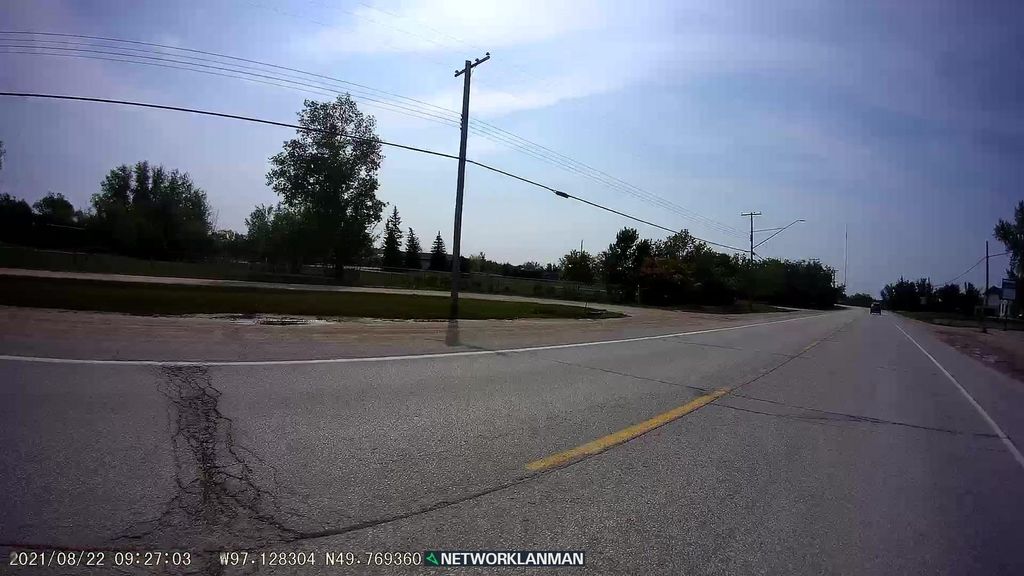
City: winnipeg